Chest X-ray:
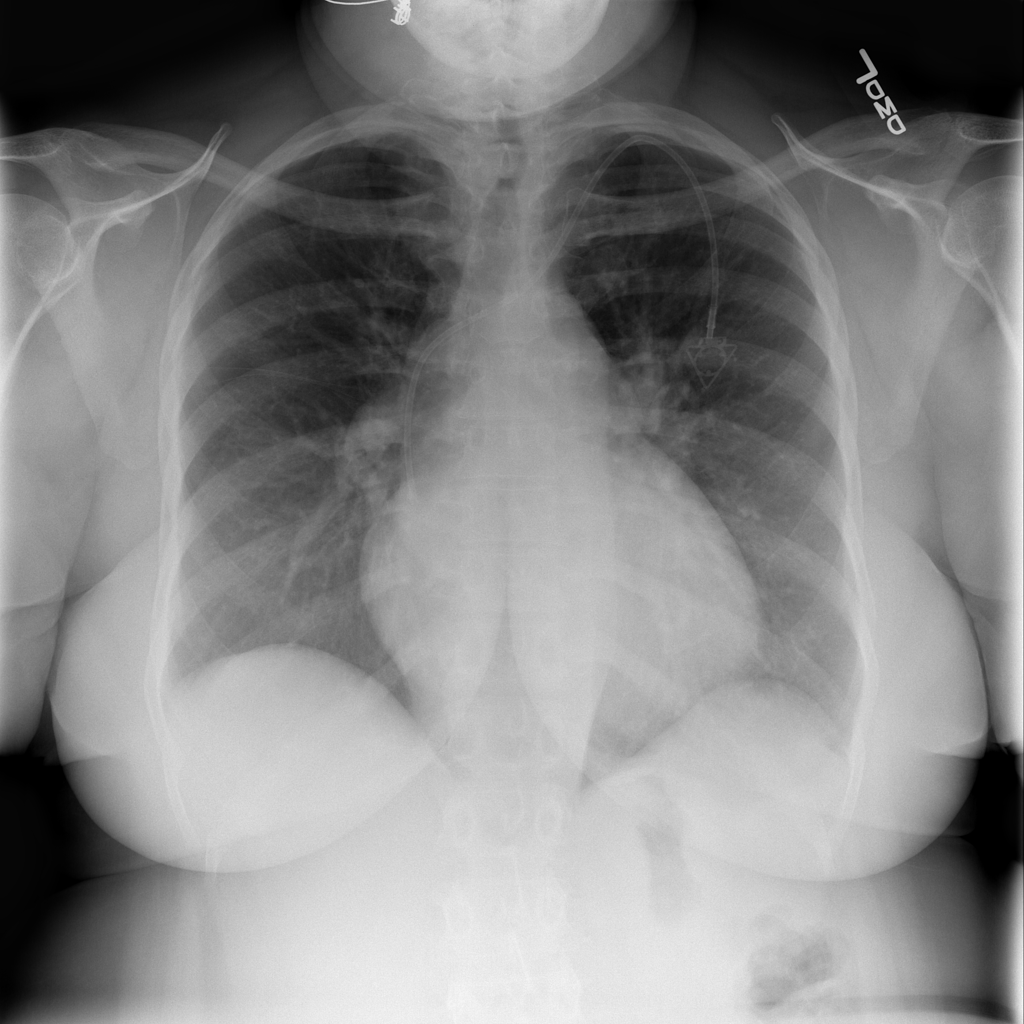
Findings: Cardiomegaly
No abnormal finding: no